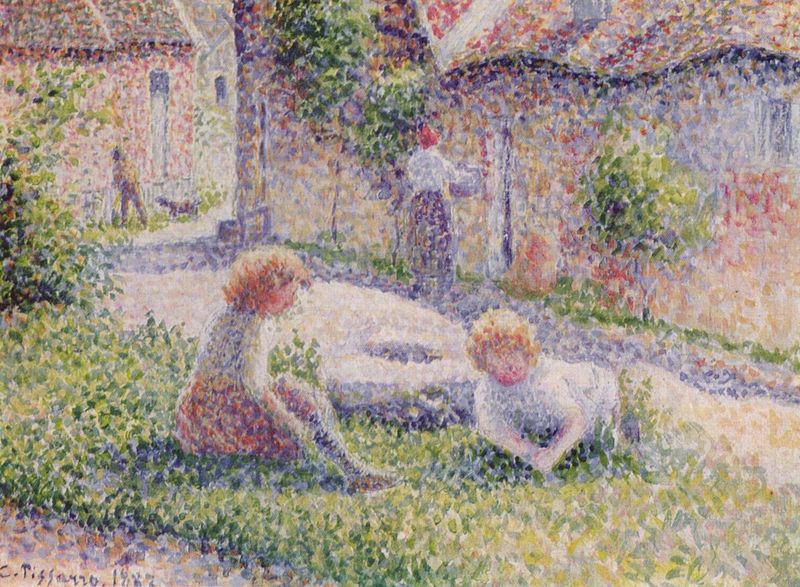
Titel: Kinder auf einem Bauernhof
Künstler: Camille Pissarro
Standort: Paris
Institution: Collection G. Signac
Schlagwörter: baum, blau, blätter, gemälde, hand, mann, schatten, weiß, aquarell, bäume, gelb, grün, impressionismus, landschaft, menschen, mädchen, sitzen, stadt, wäsche, blumen, fenster, frankreich, frau, grau, licht, orange, pastell, straße, tür, dach, gebäude, gras, haus, rasen, rot, weg, wiese, expressionismus, malerei, rock, arme, bluse, porträt, signatur, öl, gräser, häuser, natur, busch, büsche, kirche, pfad, sonne, sträucher, wege, haare, sitzend, familie, kind, personen, person, pflanzen, rosa, kinder, garten, sommer, divisionismus, pointilismus, dorf, mauer, farbe, hellgrün, lila, violett, hof, signiert, spielen, freizeit, monet, manet, pastellfarben, liegend, frühling, geschwister, unscharf, ortschaft, punkte, spiel, knien, punkt, tupfen, pinselstrich, picasso, kniend, har, seurat, plein air, spiele, grautöne, getupft, glück, wegesrand, chagall, frisch, pointillismus, georges seurat, farbpunkte, pissarro, luftig, datiert, hus, gemäld, camille pissarro, vor dem essen, 1887